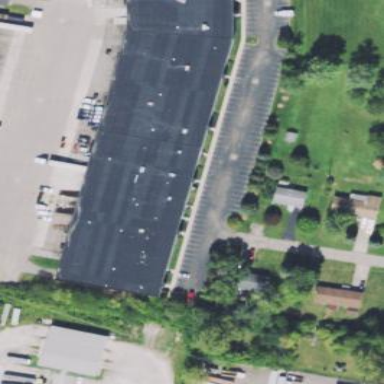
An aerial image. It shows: Warehouse building.